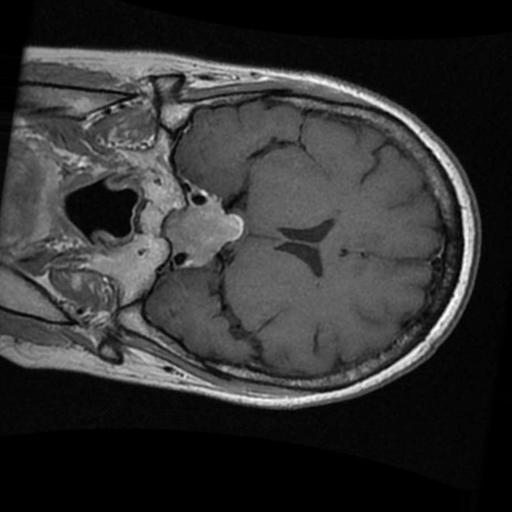
Label: brain_tumor